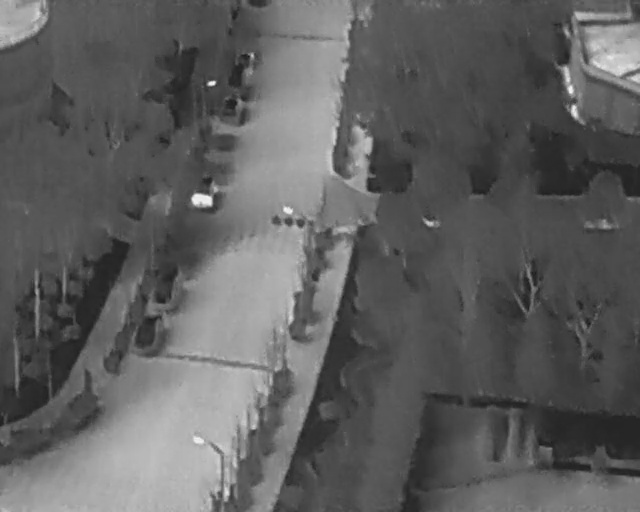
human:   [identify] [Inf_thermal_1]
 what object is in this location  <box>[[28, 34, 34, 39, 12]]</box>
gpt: <ref>1 medium car at the center</ref>